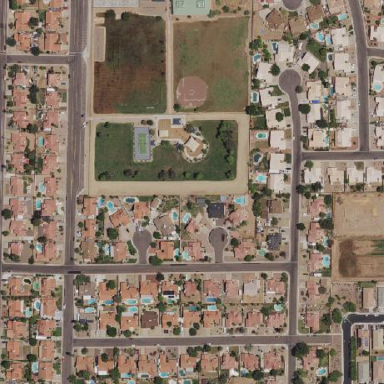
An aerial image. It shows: Residential area composed of single-family homes.